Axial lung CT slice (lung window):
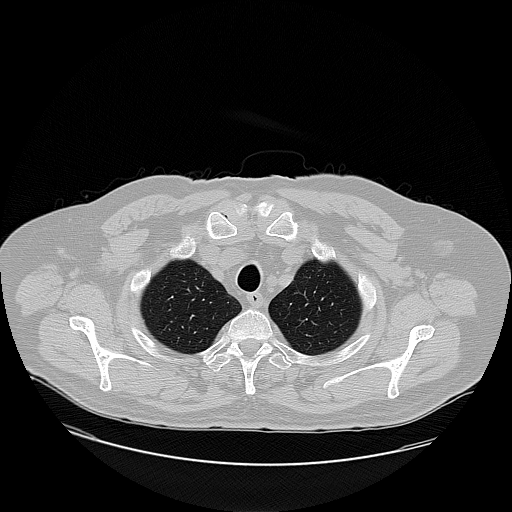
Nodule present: no